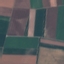
Land use / land cover class: AnnualCrop